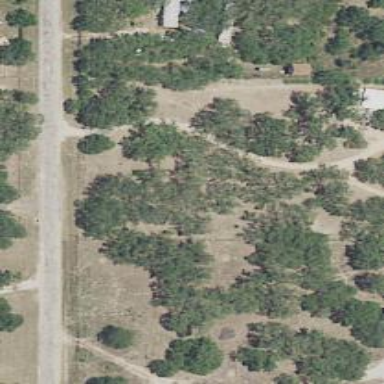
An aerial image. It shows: Driveway leading to service road.